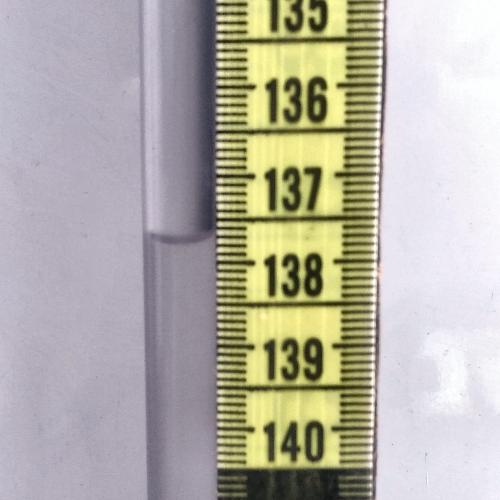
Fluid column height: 137.7 cm